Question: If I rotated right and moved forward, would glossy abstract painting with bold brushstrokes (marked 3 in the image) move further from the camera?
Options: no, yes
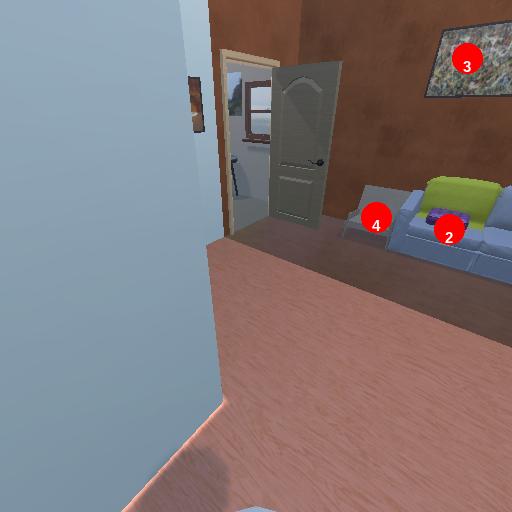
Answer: no